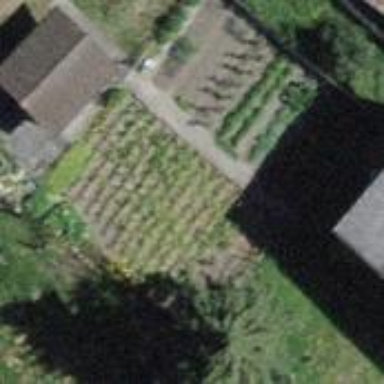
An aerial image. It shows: Garden that is leisure land.